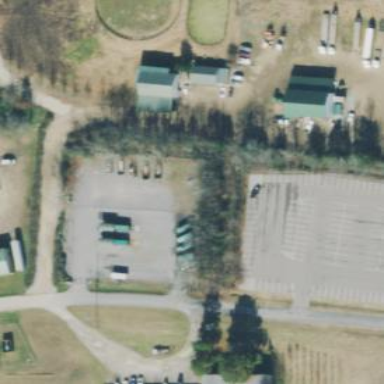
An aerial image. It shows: Waste transfer station.